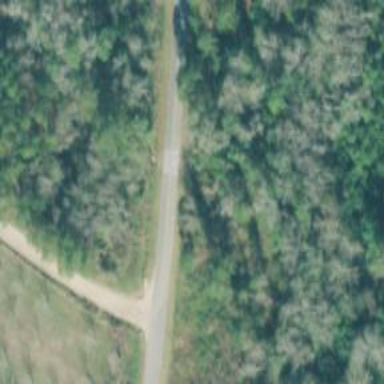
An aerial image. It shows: Tertiary road.